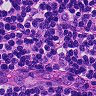
Metastatic tissue present: no